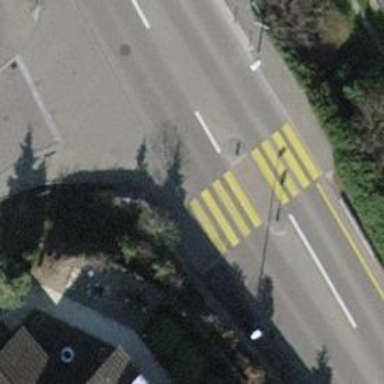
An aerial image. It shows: Traffic calming island.